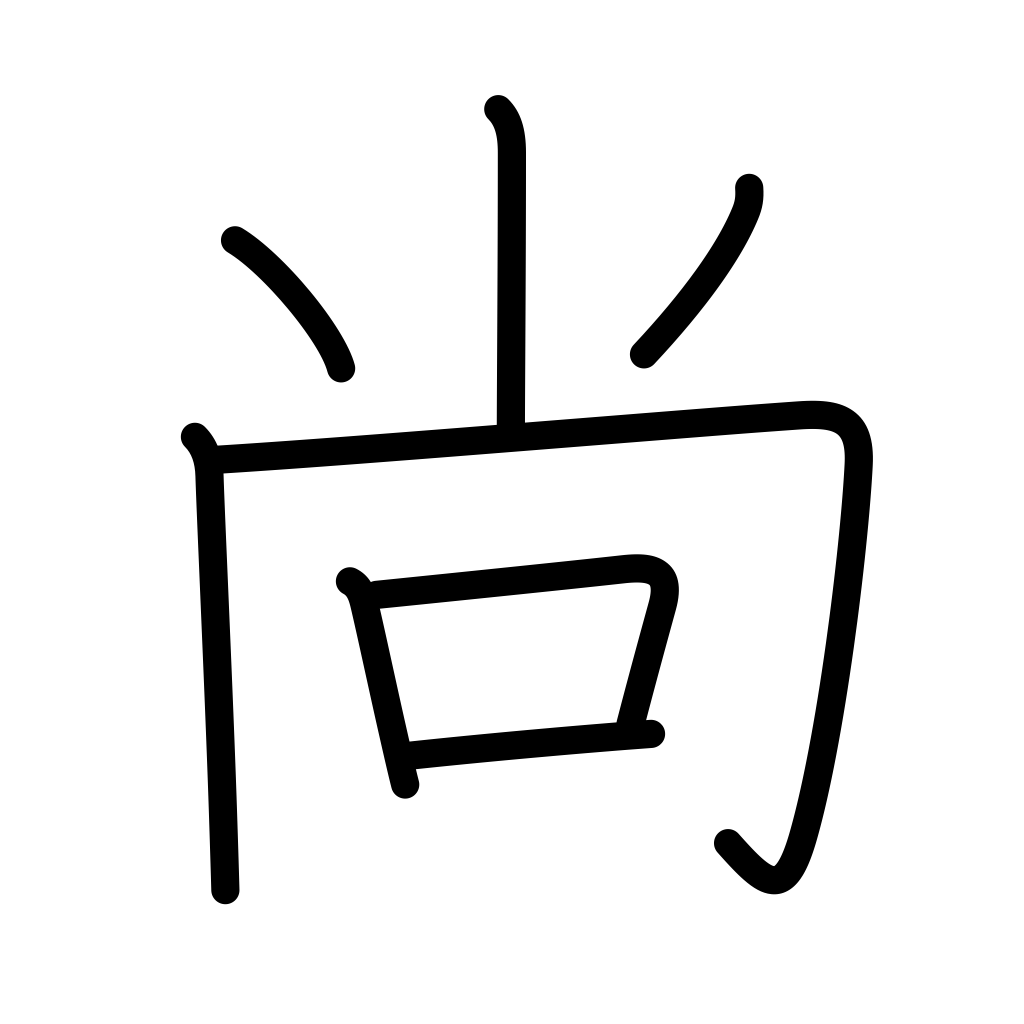
Meaning: esteem, furthermore, still, yet